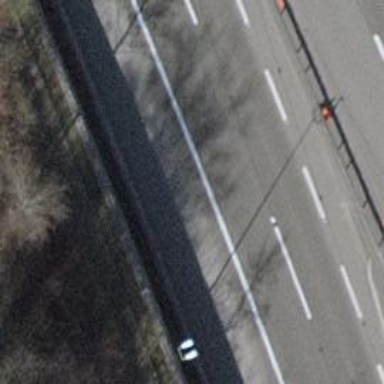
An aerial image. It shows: Asphalt motorway.